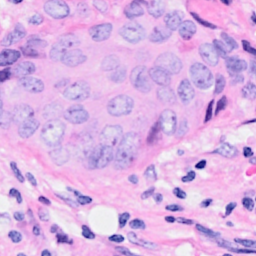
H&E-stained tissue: Breast